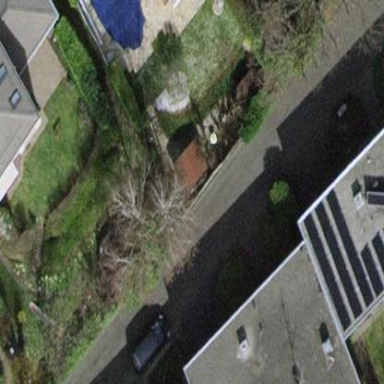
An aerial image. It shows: Garden surrounded by fence.